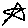
Label: star